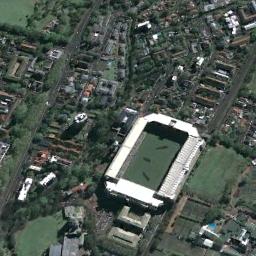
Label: stadium